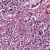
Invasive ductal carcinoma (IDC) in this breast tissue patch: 1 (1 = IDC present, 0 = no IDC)